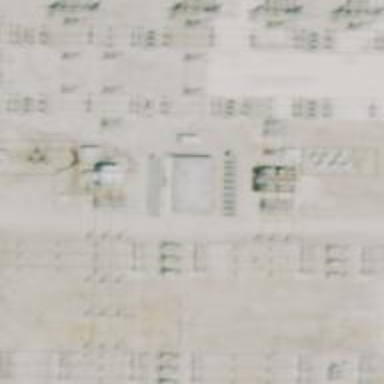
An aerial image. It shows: Transmission-level power substation.